Question: I'm making a information app for Android and I can't figure out how to change a button depending on which button was pressed in a previous class.
I made this picture that shows how the app works:

After clicking the first button you get to a new class with 2 new buttons that sends you to the same class but the 3 buttons there is supposed to change depending on which one of the two buttons you pressed, the three buttons you get sent to sends you to the same class but there is a TextView that changes text depending on what button you pressed.
So I need to add some kind of information to the button (an intent?) so it knows what you pressed earlier.
I'm kinda new to Java and Android so I'm sorry if I explained in a weird way.
Thanks in advance
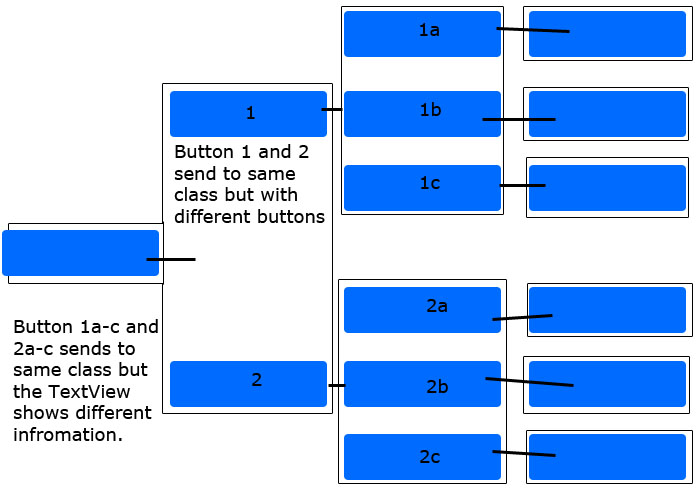
Answer: Each time you start a new Activity, but some extras in that intent telling the next activity what the buttons should display. In the next activity, read the extras from the intent you got, and programatically set your buttons' text accordingly.
Here's some psuedo code.
'''
public class FirstActivity extends Activity{
//setup button 1 and two first, then set their onClickLiseners like so
View.OnClickListener clickListener = new View.OnClickListener(){
public void onClick(View view){
Intent newActivity = new Intent(FirstActivity.this, SecondActivity.class);
if(view == button1){
//add extra to intent indicating button1 was clicked
}
else{
//add extra to intent indicating button2 was clicked
}
startActivity(newActivity);
}
};
// other stuff in your activity
}
public class SecondActivity extends Activity{
protected void onCreate(Bundle icicle){
Intent startedBy = getIntent();
if(started by has the extra indicating button 1 was clicked){
//do button1 stuff
}
else{
//do button2 stuff
}
}
}
}
'''